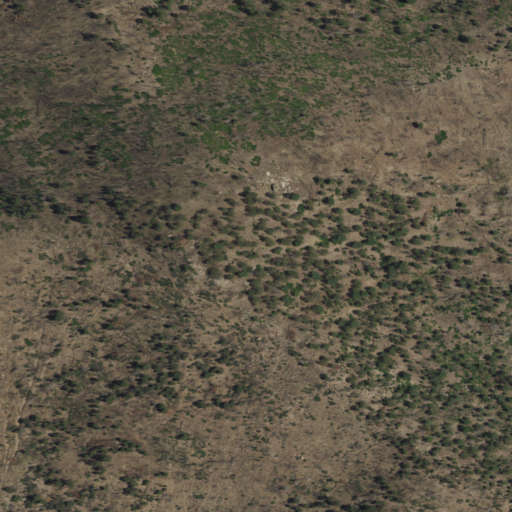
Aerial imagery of mountain in New Mexico named Bear Springs Peak containing evergreen forest and shrub